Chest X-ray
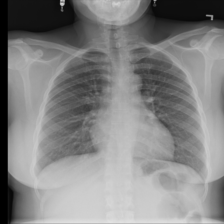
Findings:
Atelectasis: negative
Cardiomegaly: negative
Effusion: negative
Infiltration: negative
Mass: negative
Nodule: negative
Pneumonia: negative
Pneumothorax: negative
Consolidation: negative
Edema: negative
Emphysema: negative
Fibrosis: negative
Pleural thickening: negative
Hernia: negative